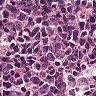
Metastatic tissue present: yes